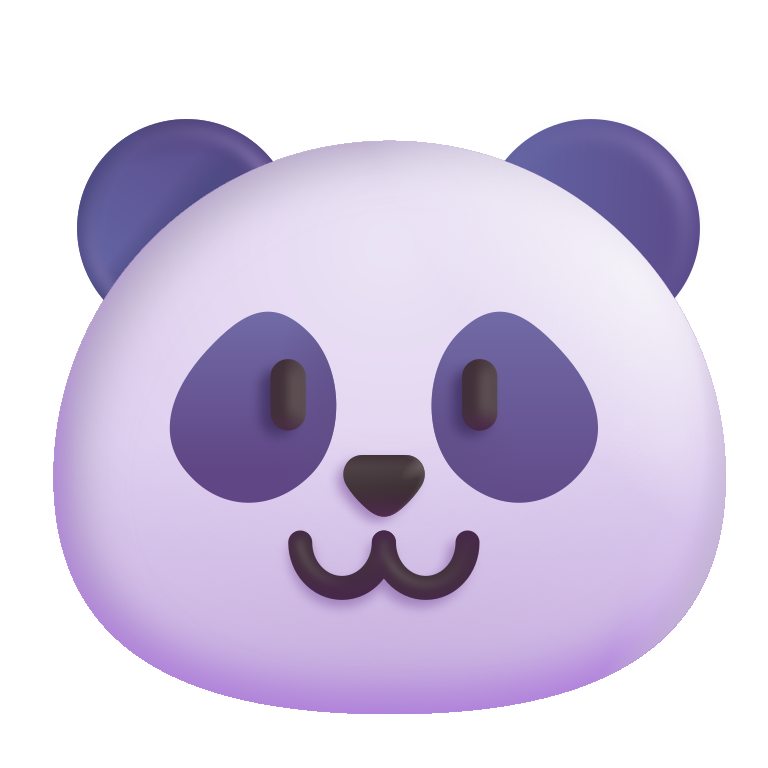
panda color